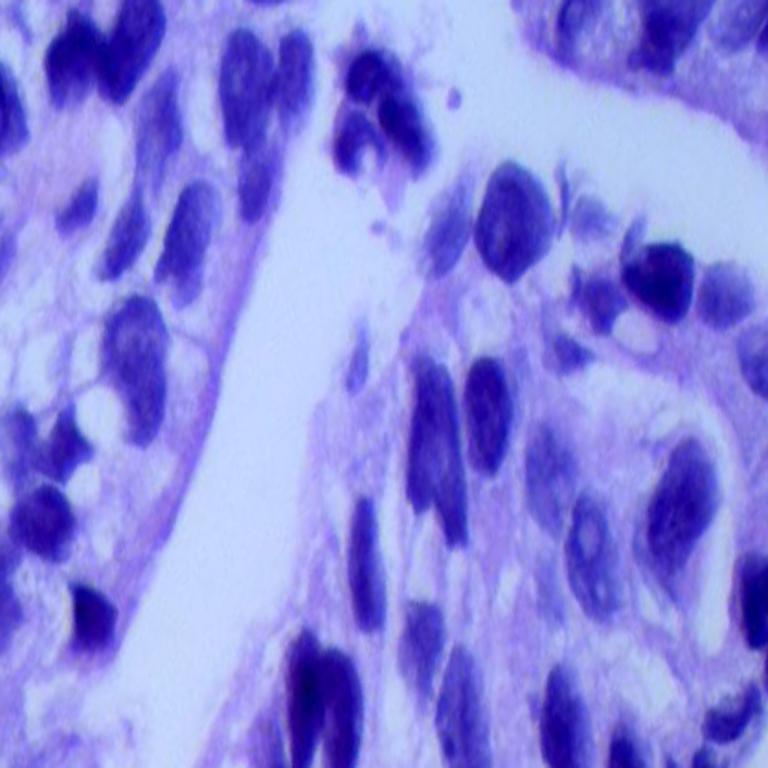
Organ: lung
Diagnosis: adenocarcinomas